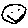
Label: smiley face